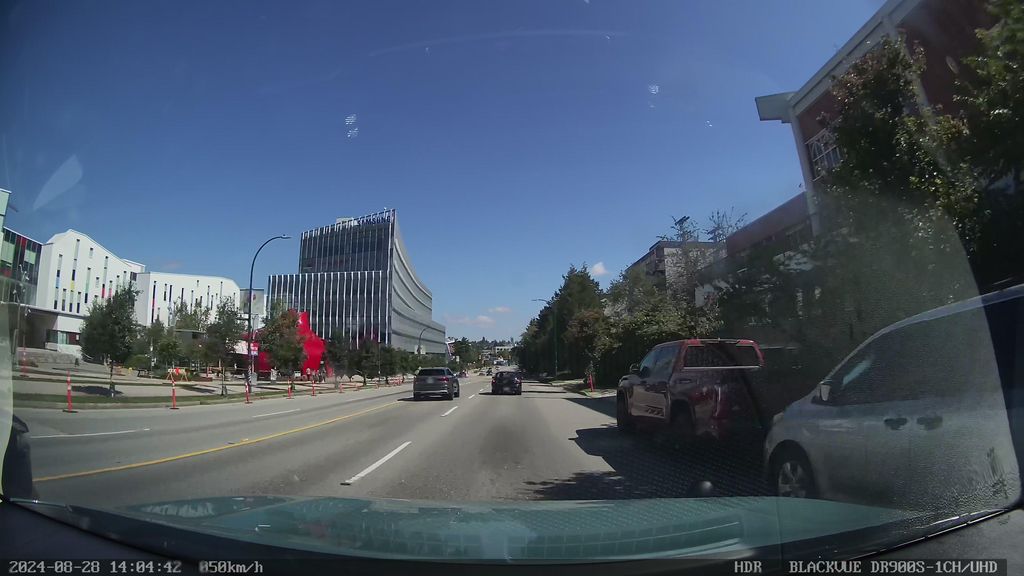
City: vancouver